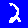
Digit: 2